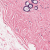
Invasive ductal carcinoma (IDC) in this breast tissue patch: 0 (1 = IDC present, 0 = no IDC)